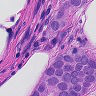
Metastatic tissue present: yes